Field crop: maize
Growth stage: 1
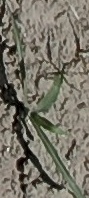
Species: sorghum